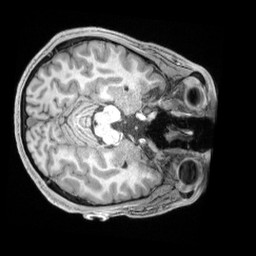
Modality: T1w
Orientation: axial
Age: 24
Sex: male
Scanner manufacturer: siemens
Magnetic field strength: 3 T
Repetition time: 2.4 s
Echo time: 0.00226 s